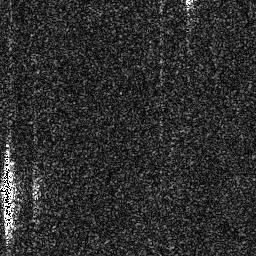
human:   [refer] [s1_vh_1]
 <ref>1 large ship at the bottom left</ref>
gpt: <box>[[0, 54, 7, 93, 0]]</box>